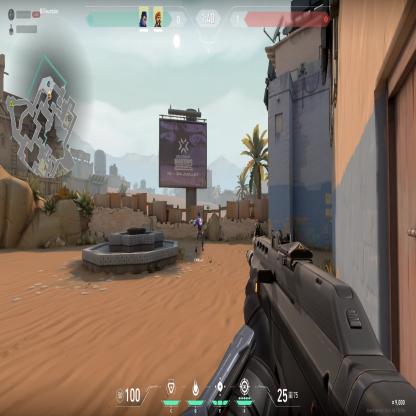
Label: teammate